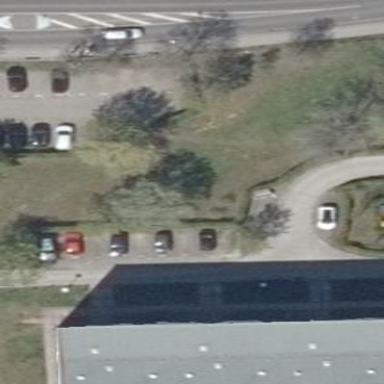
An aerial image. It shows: Parking area with surface.